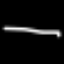
Label: line